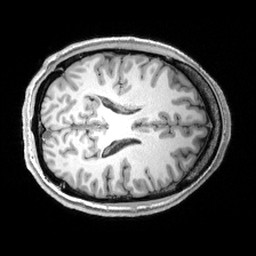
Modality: T1w
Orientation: axial
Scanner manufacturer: siemens
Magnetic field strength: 3 T
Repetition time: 2.53 s
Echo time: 0.00299 s